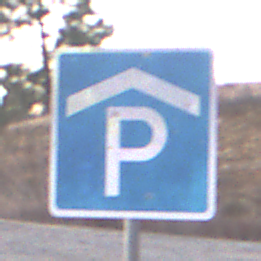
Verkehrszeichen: Parkhaus
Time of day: SunriseSunset
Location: Outdoor (Suburban)
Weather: PartlyCloudy
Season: NotSpecified
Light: Natural